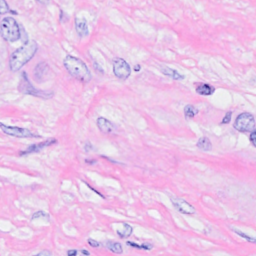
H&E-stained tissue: Breast